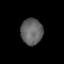
Tissue: lung
Cell type: Others
Senescence score: 0.2335
Nuclear area (px): 558
Mean DAPI intensity: 100.919